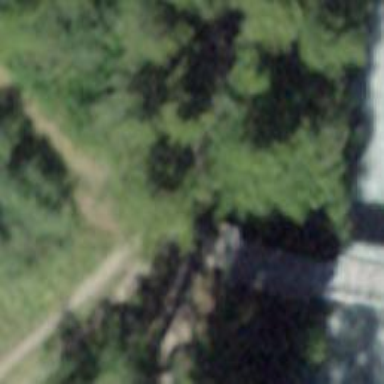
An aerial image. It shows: Track road on bridge with grade 1 tracktype.